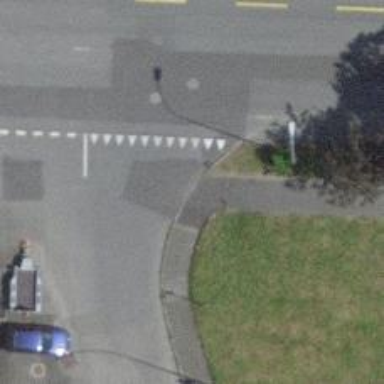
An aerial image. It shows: Kerb barrier.